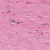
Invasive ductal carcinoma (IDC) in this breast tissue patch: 0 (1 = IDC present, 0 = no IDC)